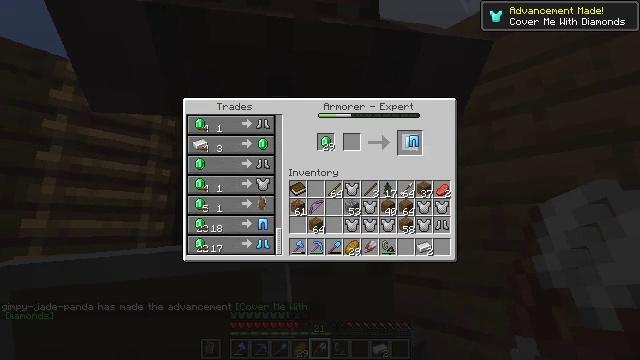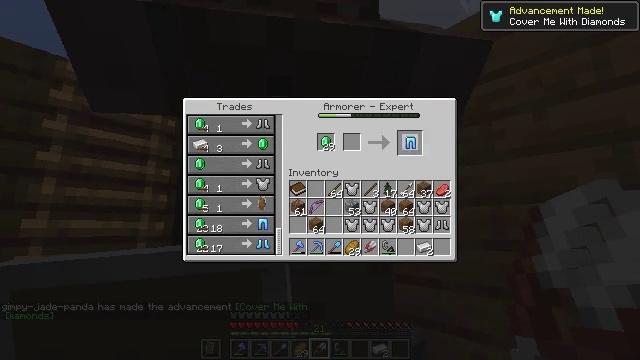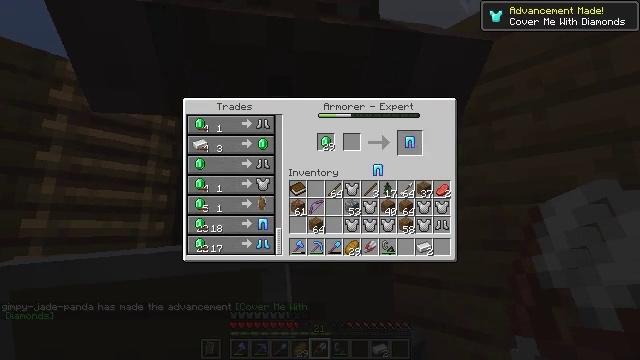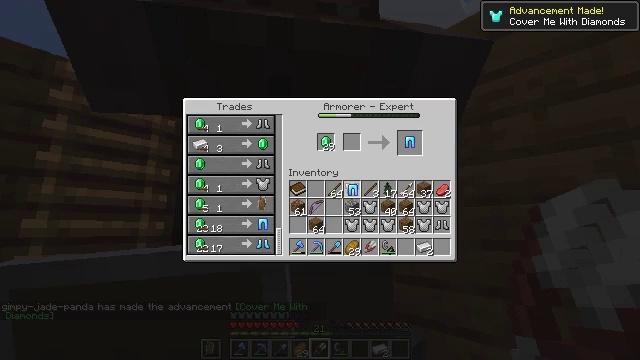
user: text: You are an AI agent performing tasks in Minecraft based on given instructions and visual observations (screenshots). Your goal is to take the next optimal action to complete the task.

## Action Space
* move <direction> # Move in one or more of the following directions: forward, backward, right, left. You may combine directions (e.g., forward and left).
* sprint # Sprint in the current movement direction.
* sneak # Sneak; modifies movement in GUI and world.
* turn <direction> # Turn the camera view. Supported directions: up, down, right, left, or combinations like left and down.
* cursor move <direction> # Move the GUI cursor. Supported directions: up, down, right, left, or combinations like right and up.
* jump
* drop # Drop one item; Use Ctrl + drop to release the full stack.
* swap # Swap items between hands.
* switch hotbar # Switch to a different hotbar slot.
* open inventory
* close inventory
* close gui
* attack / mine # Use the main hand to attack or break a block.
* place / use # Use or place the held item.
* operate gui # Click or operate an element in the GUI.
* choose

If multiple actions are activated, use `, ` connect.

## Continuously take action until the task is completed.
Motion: motion action
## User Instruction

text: Use diamonds to craft diamond leggings.
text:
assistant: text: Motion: no_op
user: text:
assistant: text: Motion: cursor move left and down
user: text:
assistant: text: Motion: cursor move left and down
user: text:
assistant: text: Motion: no_op